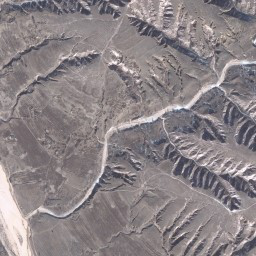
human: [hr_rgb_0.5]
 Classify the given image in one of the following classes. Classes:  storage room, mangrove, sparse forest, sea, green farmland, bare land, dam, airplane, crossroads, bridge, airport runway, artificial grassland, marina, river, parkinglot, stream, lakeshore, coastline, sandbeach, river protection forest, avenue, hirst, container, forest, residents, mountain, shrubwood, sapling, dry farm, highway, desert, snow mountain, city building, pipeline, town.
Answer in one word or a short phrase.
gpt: mountain